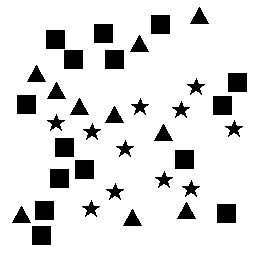
Squares: 15
Triangles: 10
Stars: 11
Total shapes: 36